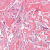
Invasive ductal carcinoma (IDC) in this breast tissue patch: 1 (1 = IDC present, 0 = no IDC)